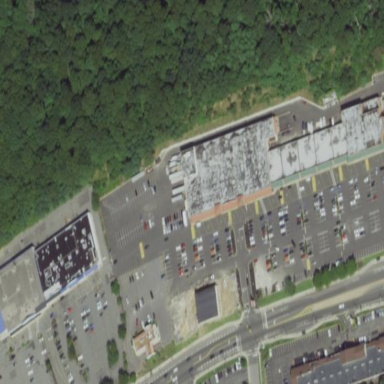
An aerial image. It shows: Retail area.